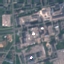
Land use / land cover: Industrial